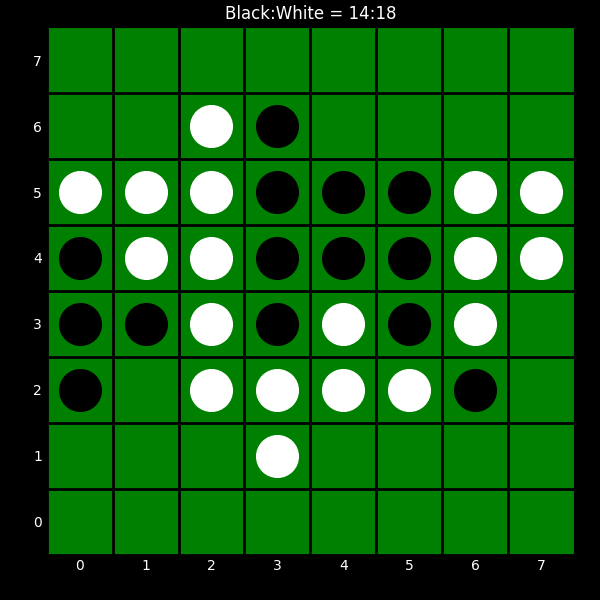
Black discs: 14
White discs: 18